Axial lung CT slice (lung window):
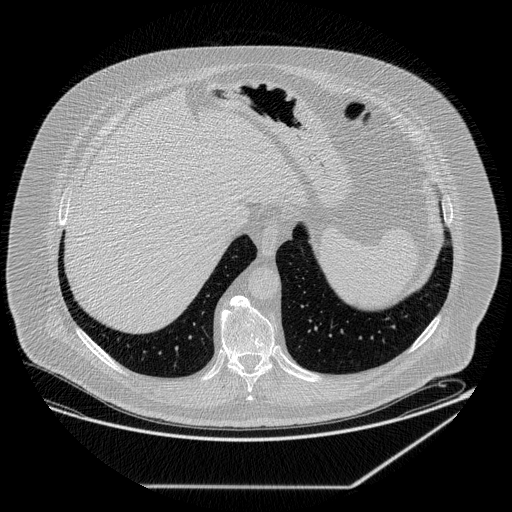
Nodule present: no